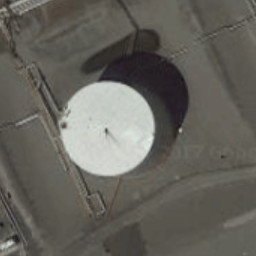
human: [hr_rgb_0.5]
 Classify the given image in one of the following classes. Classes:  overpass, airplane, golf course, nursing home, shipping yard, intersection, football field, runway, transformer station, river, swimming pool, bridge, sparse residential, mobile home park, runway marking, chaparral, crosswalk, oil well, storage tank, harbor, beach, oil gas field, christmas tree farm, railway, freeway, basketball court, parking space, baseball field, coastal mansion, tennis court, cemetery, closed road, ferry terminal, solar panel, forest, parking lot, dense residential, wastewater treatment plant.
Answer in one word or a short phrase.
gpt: storage tank